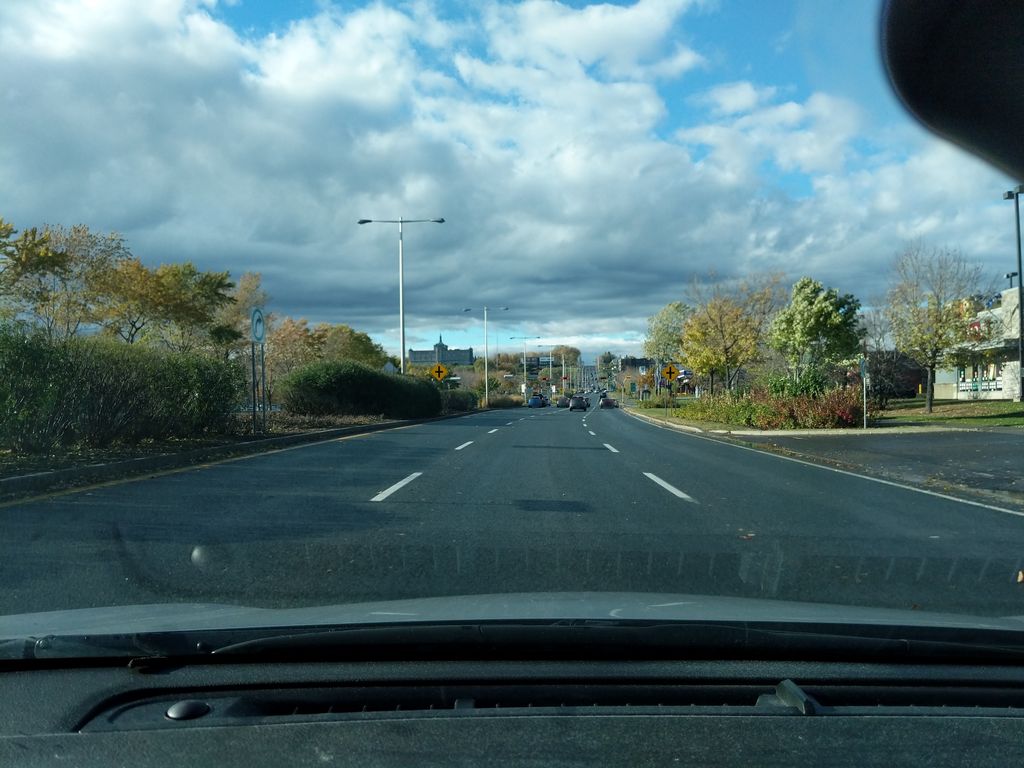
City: quebec_city